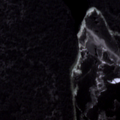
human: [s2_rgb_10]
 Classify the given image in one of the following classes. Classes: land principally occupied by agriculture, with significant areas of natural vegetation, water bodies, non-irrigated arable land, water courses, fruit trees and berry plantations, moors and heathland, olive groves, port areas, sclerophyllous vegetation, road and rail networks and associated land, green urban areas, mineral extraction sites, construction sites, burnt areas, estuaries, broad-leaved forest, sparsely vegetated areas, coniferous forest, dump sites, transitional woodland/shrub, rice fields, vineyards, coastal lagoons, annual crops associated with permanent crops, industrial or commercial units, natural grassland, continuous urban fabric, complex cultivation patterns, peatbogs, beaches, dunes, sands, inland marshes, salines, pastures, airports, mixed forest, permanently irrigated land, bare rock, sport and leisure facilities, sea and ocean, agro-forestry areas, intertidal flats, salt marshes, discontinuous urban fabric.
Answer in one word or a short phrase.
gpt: discontinuous urban fabric, land principally occupied by agriculture, with significant areas of natural vegetation, coniferous forest, mixed forest